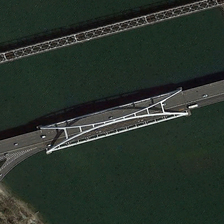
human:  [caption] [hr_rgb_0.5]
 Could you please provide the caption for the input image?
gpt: some cars are on a bridge over a green river .

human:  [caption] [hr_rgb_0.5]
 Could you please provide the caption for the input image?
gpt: some cars are on a bridge over a green river .

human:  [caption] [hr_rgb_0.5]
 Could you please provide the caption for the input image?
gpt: some cars are on a bridge over a green river .

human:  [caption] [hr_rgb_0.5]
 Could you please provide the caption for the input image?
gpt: some cars are on a bridge over a green river .

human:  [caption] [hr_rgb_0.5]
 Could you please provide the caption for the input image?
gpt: some cars are on a bridge over a green river .